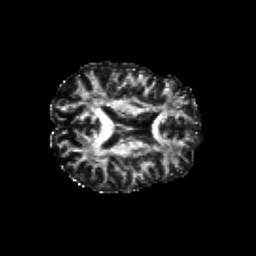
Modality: FA
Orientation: axial
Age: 52
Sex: male
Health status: healthy
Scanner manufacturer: siemens
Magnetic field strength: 3 T
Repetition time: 10.8 s
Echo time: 0.082 s